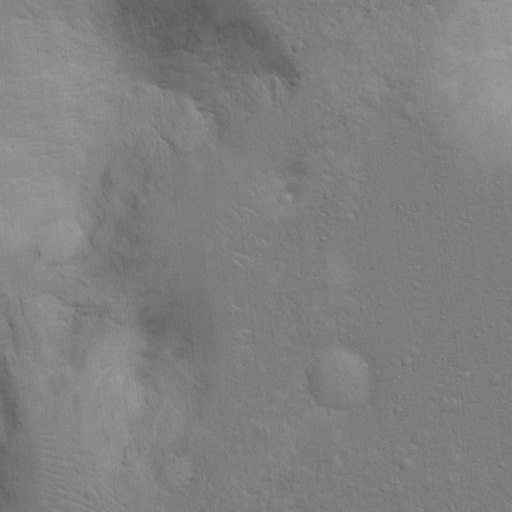
Objects detected: cone, cone